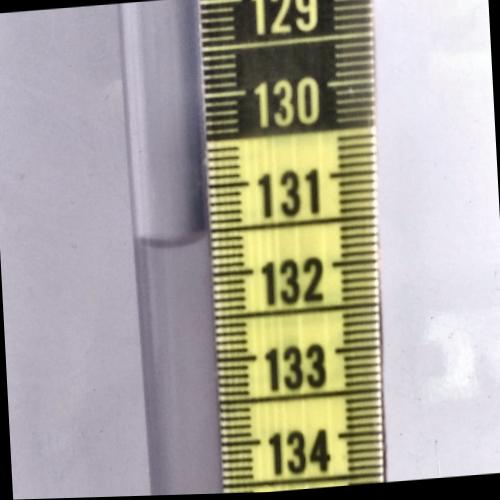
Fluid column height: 131.6 cm